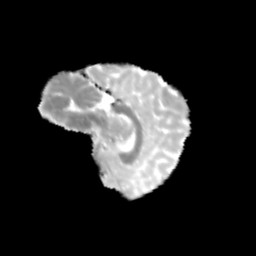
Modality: MD
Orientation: sagittal
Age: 12
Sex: female
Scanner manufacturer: siemens
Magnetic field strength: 3 T
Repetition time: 3.8 s
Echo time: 0.07 s